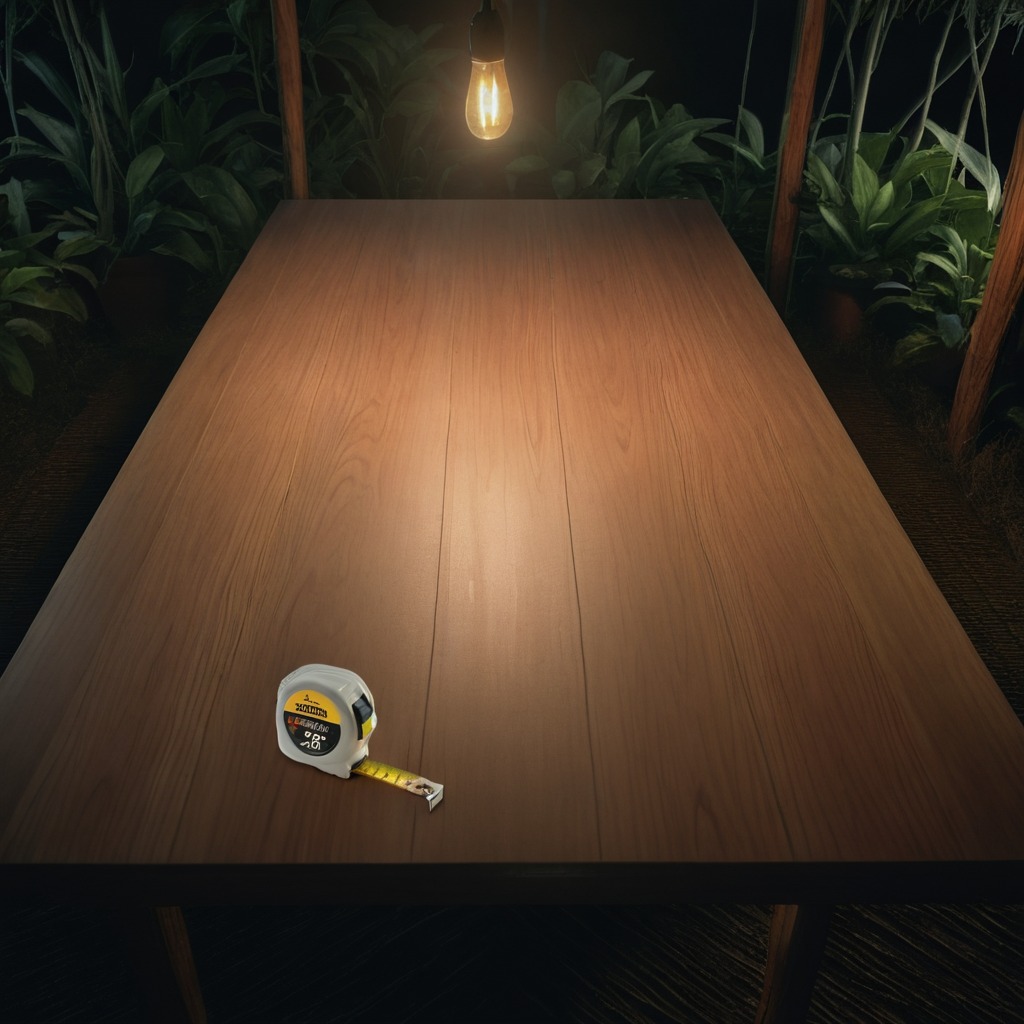
A measuring tape is lying on the wooden table.